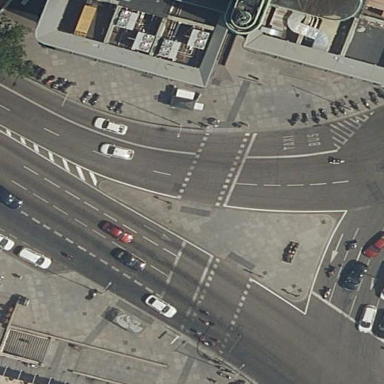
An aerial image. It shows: Kerb serving as barrier.